Question: I am using the DateTimePicker found here: <URL>.
I have checked that I have the appropriate CSS, images, version of jquery installed/reinstalled many times and I cannot seem to find what is causing my DateTimePicker to look like this:

If I remove all CSS (including my site's default MVC CSS) I lose the blue background to the days of the week (aren't these supposed to be colored by the Jquery UI theme?).
Where do I need to look to solve my problem?
Edit to show my code:
This is the PartialView I am rendering within my page:
'''
<link href="@Url.Content("themes/ui-lightness/jquery-ui-1.8.19.custom.css")" rel="stylesheet"
type="text/css" />
<script src="@Url.Content("~/Scripts/jquery-1.7.2.min.js")" type="text/javascript"></script>
<script src="@Url.Content("~/Scripts/jquery.validate.min.js")" type="text/javascript"></script>
<script src="@Url.Content("~/Scripts/jquery.validate.unobtrusive.min.js")" type="text/javascript"></script>
<script src="@Url.Content("~/Scripts/jquery-ui-1.8.19.custom.min.js")" type="text/javascript"></script>
<script src="@Url.Content("~/Scripts/jquery-ui-timepicker-addon.js")" type="text/javascript"></script>
<script src="@Url.Content("~/Scripts/FillCourseForm.js")" type="text/javascript"></script>
<div id="CourseFormFields">
<p>the string is @ViewBag.selectedString</p>
@using (Html.BeginForm("ApplyToTeach", "Course", FormMethod.Post))
{
@Html.ValidationSummary(true)
<fieldset>
<div class="editor-label">
@Html.LabelFor(model => model.StartDate)
</div>
<div class="editor-field">
@Html.EditorFor(model => model.StartDate)
@Html.ValidationMessageFor(model => model.StartDate)
</div>
<p>
<input type="submit" value="Create" />
</p>
</fieldset>
'''
And the Jquery:
'''
$("#StartDate").datetimepicker({
ampm: true
});
'''
The generated HTML (truncated a bit to prevent massive wall of code):
'''
<!DOCTYPE html>
<html>
<head>
<title>ApplyToTeach</title>
<link href="/Content/Site.css" rel="stylesheet" type="text/css" />
<link href="themes/ui-lightness/jquery-ui-1.8.19.custom.css" rel="stylesheet"
type="text/css" />
<script src="/Scripts/jquery-1.7.2.min.js" type="text/javascript"></script>
<script src="/Scripts/jquery-ui-1.8.19.min.js" type="text/javascript"></script>
<script src="/Scripts/jquery.unobtrusive-ajax.min.js" type="text/javascript"></script>
</head>
<body>
<div class="page">
<div id="header">
<div id="title">
<h1>St. Paul School of Catechesis</h1>
</div>
<div id="logindisplay">
[ <a href="/Account/LogOn">Log On</a> ]
</div>
<div id="menucontainer">
<ul id="menu">
<li><a href="/">Home</a></li>
<li><a href="/Student">Students</a></li>
<li><a href="/Course">Courses</a></li>
<li><a href="/Instructor">Instructors</a></li>
</ul>
</div>
</div>
<div id="main">
<script src="/Scripts/jquery-ui-timepicker-addon.js" type="text/javascript"></script>
<div id="originalForm">
<link href="themes/ui-lightness/jquery-ui-1.8.19.custom.css" rel="stylesheet"
type="text/css" />
<script src="/Scripts/jquery-1.7.2.min.js" type="text/javascript"></script>
<script src="/Scripts/jquery.validate.min.js" type="text/javascript"></script>
<script src="/Scripts/jquery.validate.unobtrusive.min.js" type="text/javascript"></script>
<script src="/Scripts/jquery-ui-1.8.19.custom.min.js" type="text/javascript"></script>
<script src="/Scripts/jquery-ui-timepicker-addon.js" type="text/javascript"></script>
<script src="/Scripts/FillCourseForm.js" type="text/javascript"></script>
<div id="CourseFormFields">
<p>the string is </p>
<form action="/Course/ApplyToTeach" method="post"> <fieldset>
<legend>CourseTemplates</legend>
<div class="editor-label">
<label for="StartDate">StartDate</label>
</div>
<div class="editor-field">
<input class="text-box single-line" data-val="true" data-val-required="The StartDate field is required." id="StartDate" name="StartDate" type="text" value="1/1/0001 12:00:00 AM" />
<span class="field-validation-valid" data-valmsg-for="StartDate" data-valmsg-replace="true"></span>
</div>
<p>
<input type="submit" value="Create" />
</p>
</fieldset>
</form></div>
</div>
<div id ="divToAppend">
</div>
</div>
<div id="footer">
</div>
</div>
</body>
</html>
'''
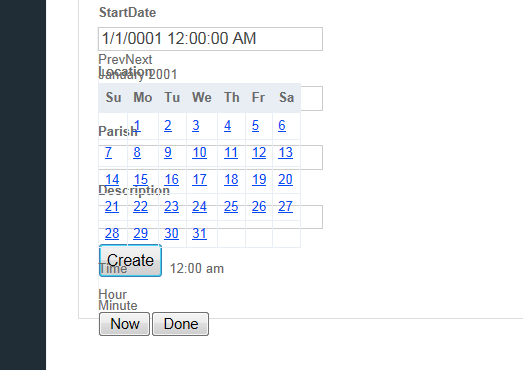
Answer: I'm making this a second answer since my first has good point for your code.
If you notice in your PartialView, you use Url.Content paths for your scripts and css. However, you aren't using a path from the root for your jquery-ui.custom.css path as you are with your scripts. Note...
'''
<link href="@Url.Content("themes/ui-lightness/jquery-ui-1.8.19.custom.css")" rel="stylesheet"
type="text/css" />
<script src="@Url.Content("~/Scripts/jquery-1.7.2.min.js")" type="text/javascript"></script>
'''
I believe it should instead be...(replace with the appropriate path to the CSS - I always put my CSS in the /Content folder in my project).
'''
<link href="@Url.Content("~/Content/themes/ui-lightness/jquery-ui-1.8.19.custom.css")" rel="stylesheet"
type="text/css" />
<script src="@Url.Content("~/Scripts/jquery-1.7.2.min.js")" type="text/javascript"></script>
'''